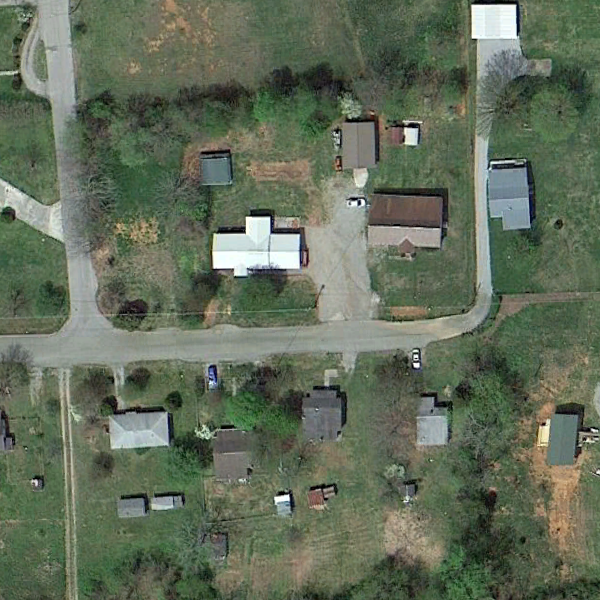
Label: MediumResidential